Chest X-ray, PA view. Patient: 64 years old, sex M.
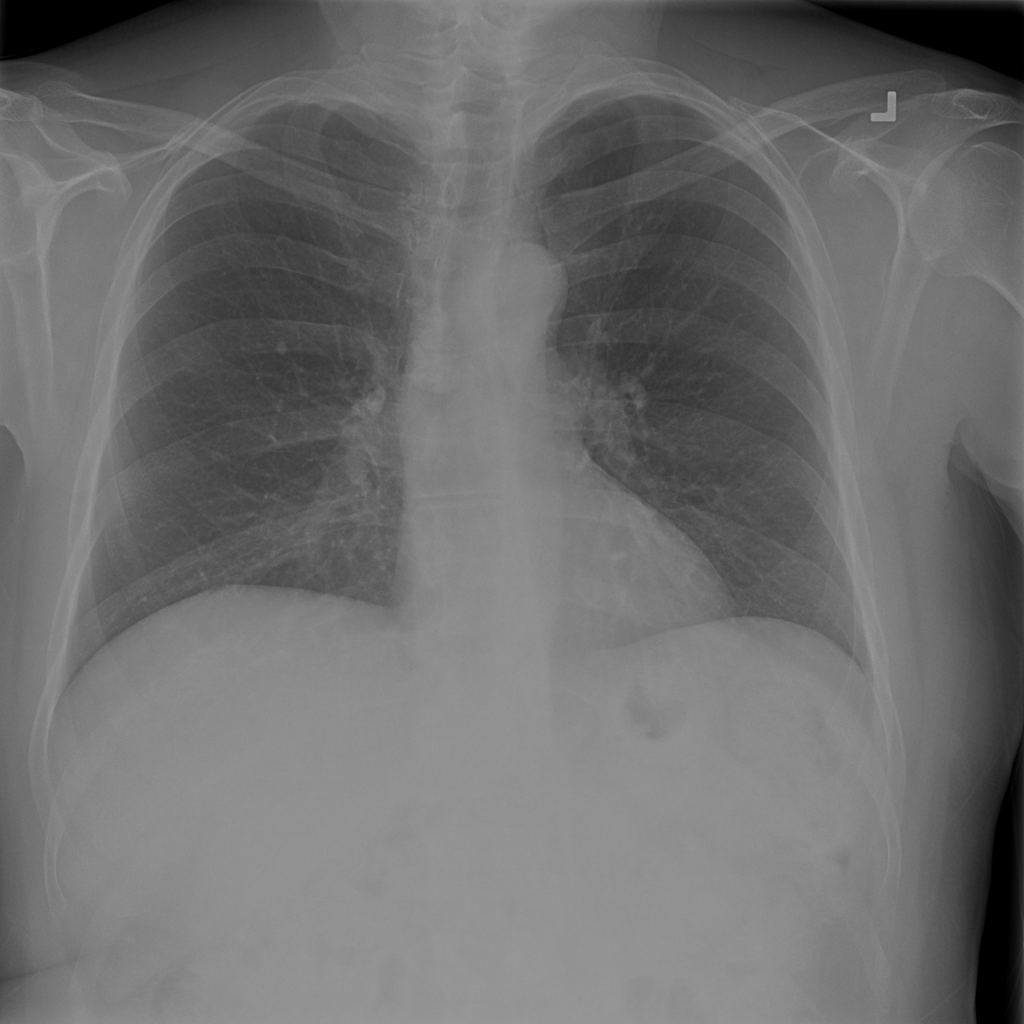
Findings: No Finding